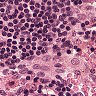
Metastatic tissue present: no